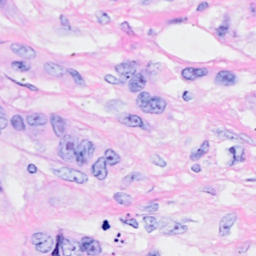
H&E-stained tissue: Breast